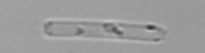
Label: Cerataulina_pelagica